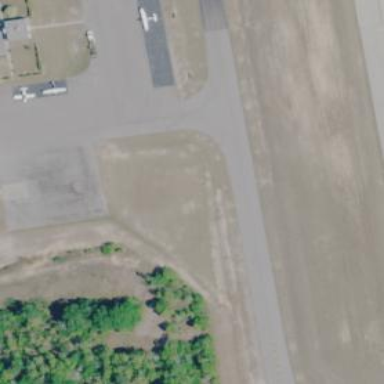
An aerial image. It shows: Apron at the airport with concrete surface.